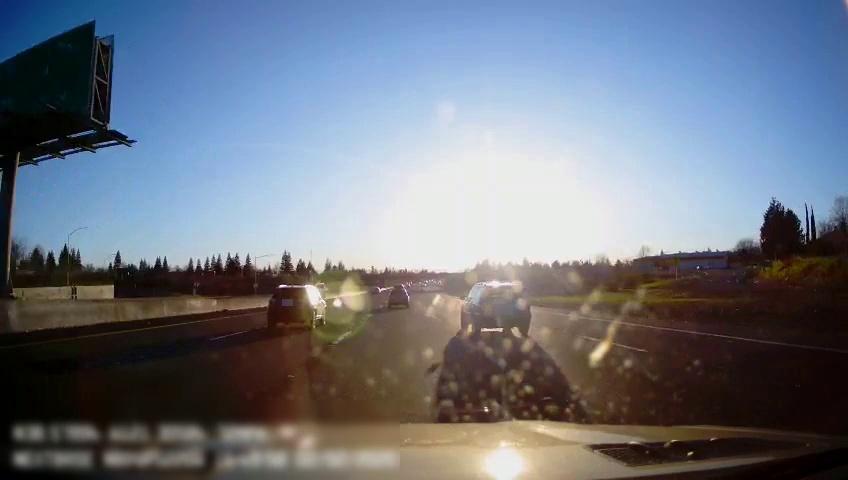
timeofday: Day
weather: Sunny
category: Drivable Space
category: Vehicles | SUV
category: Vehicles | SUV
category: Vehicles | SUV
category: Lanes | Alternate Lane
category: Lanes | Alternate Lane
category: Lanes | Current Lane
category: Lanes | Current Lane
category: Lanes | Alternate Lane
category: Lanes | Alternate Lane
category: Traffic | Signs